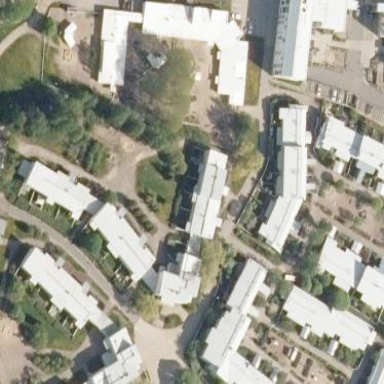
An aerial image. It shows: Kindergarten.